Question: I try to create heading like this...
> Title --------------------
This line with a custom image background
'''
<h2>Title</h2>
'''
'''
h2 {background:url('line.png') repeat-x 15px 10px;}
'''

Live : <URL>
---
I try to repeat this image with X-axis and add some padding into the left.
But it doesnt work, '15px' doenst work... or what ?
PS :Try to do with a single element '<h2>', not ':after' or full-long image
Any trick ?
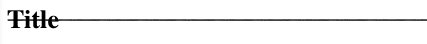
Answer: Do it like this, use ':after' pseudo with 'content: "";' and be sure you use 'display: block;', now we use 'position: absolute;' and assign 'position: relative;' to the container element. Last but not the least we use 'overflow: hidden;' so that we don't get dirty scroll.
<URL>
'''
h2 {
position: relative;
overflow: hidden;
}
h2:after {
position: absolute;
height: 2px;
content: "";
display: block;
width: 100%;
top: 50%;
left: 60px;
background:url(http://oi39.tinypic.com/m7t8xw.jpg) repeat-x;
}
'''
---
Coming to your solution, you are using 'repeat-x', so you won't see the 'background-position' changing on the 'x' axis as the image is repeating, if you want to go for this approach, you shouldn't repeat.
---
Even better approach
<URL>
'''
<div><span>Hello</span></div>
div {
border-top: 1px solid #000;
margin: 20px;
position: relative;
}
div span {
display: block;
position: absolute;
top: -12px;
background: #fff;
padding-right: 10px;
}
'''
The above way will be title 'width' independent, I would've chosen this way
> Note: You can replace 'div' with 'h2'